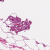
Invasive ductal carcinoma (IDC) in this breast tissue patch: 0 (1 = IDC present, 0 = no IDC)